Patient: sex M, age 59
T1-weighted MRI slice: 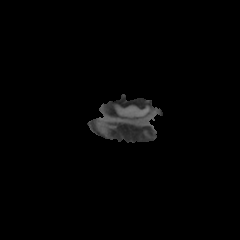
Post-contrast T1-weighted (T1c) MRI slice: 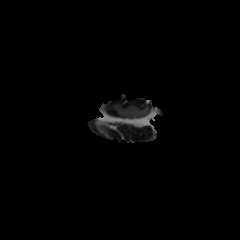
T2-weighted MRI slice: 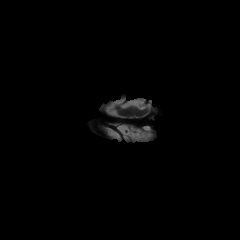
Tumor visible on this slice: yes
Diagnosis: Oligodendroglioma, IDH-mutant, 1p/19q-codeleted
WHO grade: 3